Question:
I have tried to layout this table using rowspan and colspan for the last 2 hours and I couldn't figure it out, I would like to see if someone can solve this puzzle.
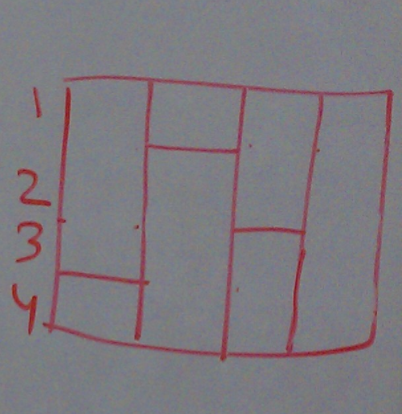
Answer: Let check this solution:
HTML:
'''
<table>
<tr>
<td rowspan=3>1.1</td>
<td>1.2</td>
<td rowspan=2>1.3</td>
<td rowspan=4>1.4</td>
</tr>
<tr>
<td rowspan=3>2.1</td>
<!--<td>2.2</td>-->
<!--<td>2.3</td>-->
<!--<td>2.4</td>-->
</tr>
<tr>
<!--<td>3.1</td>-->
<!--<td>3.2</td>-->
<td rowspan=2>3.3</td>
<!--<td>3.4</td>-->
</tr>
<tr>
<td >4.1</td>
<!--<td>4.2</td>-->
<!--<td>4.3</td>-->
<!--<td>4.4</td>-->
</tr>
</table>
'''
CSS:
'''
td {
border: 1px solid black;
}
tr {
height: 20px;//It only work for fixed height. Haven't found better solution yet
}
'''